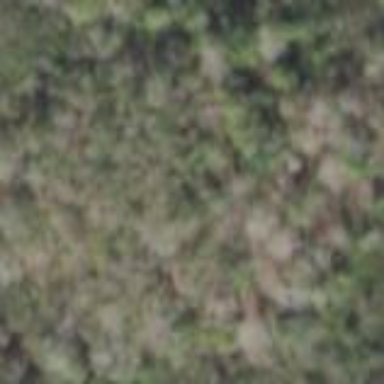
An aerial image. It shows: Mixed leaf woodland.